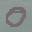
Label: 0